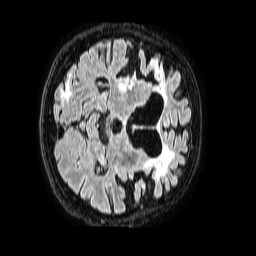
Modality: FLAIR
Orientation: axial
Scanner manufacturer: philips
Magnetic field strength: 1.5 T
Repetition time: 4.8 s
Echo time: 0.3 s